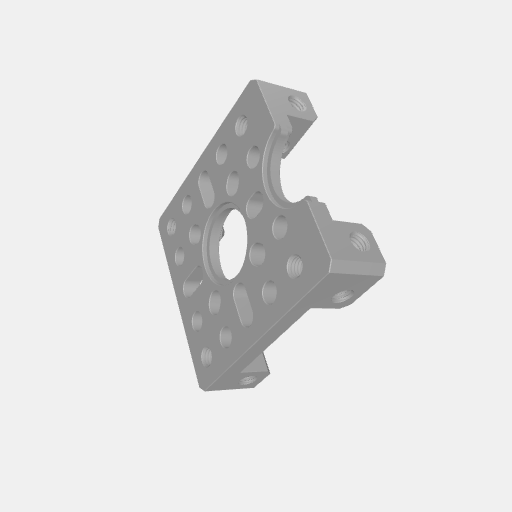
Part: QuadBlockPatternMount43-t5